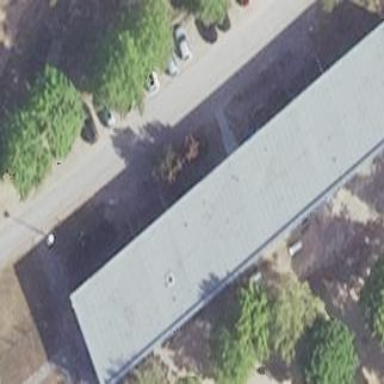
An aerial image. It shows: Kindergarten building.